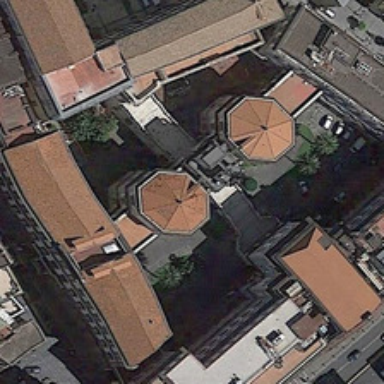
The white church is located in the center of the square .